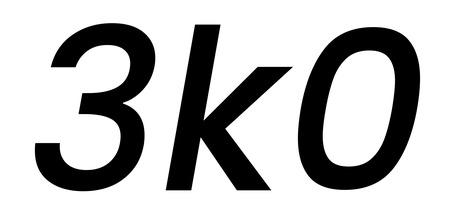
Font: Poppins-MediumItalic